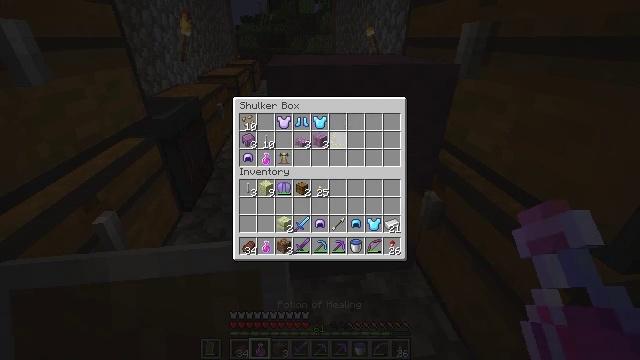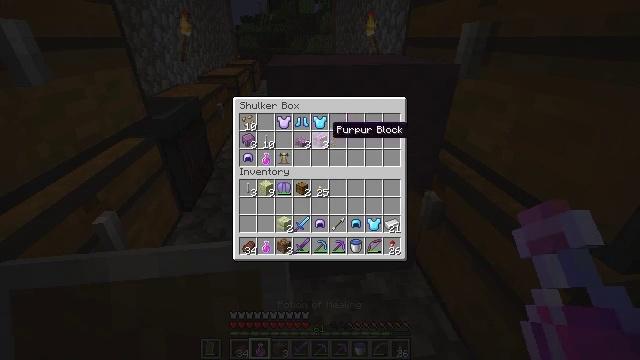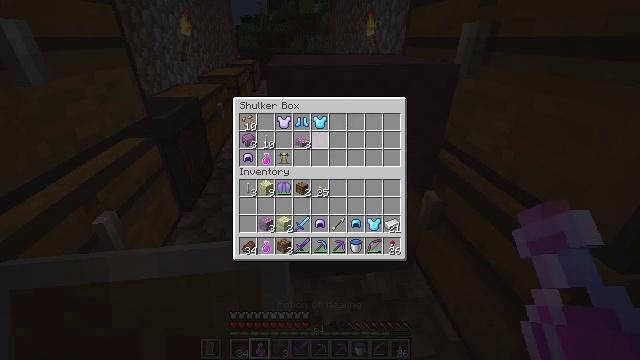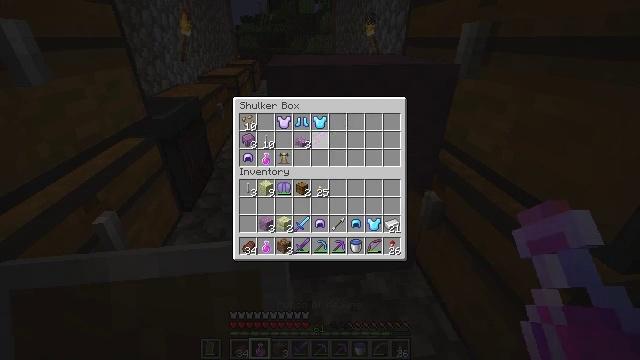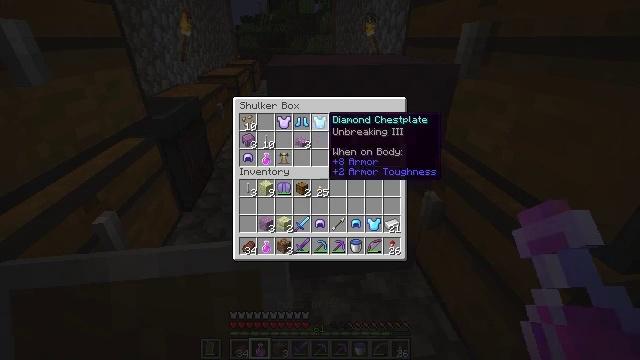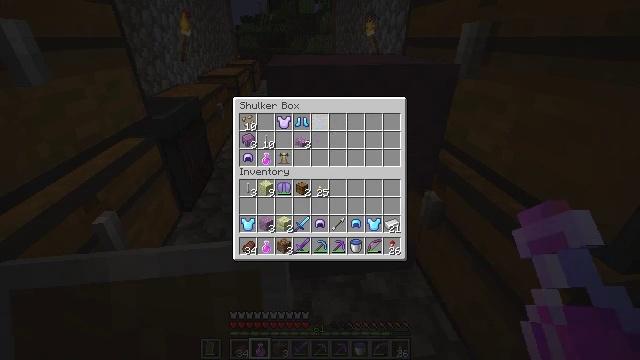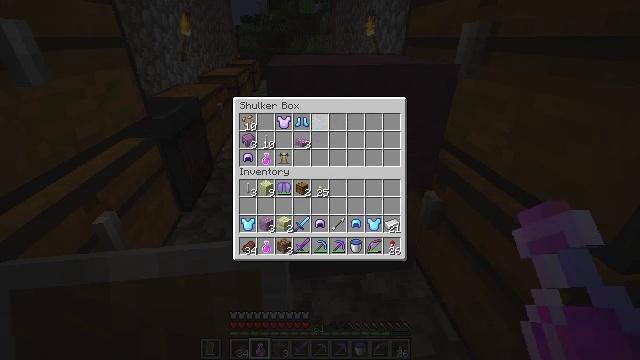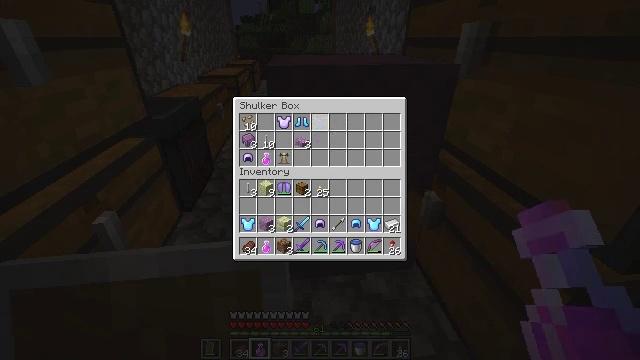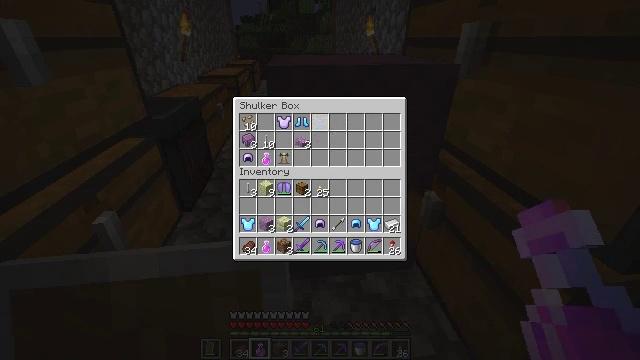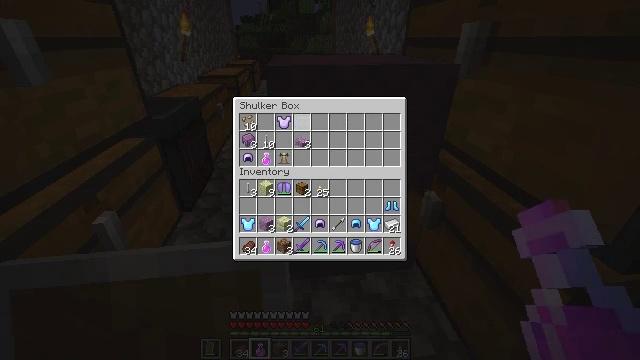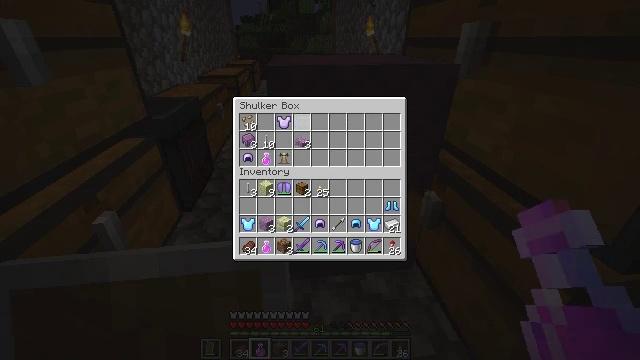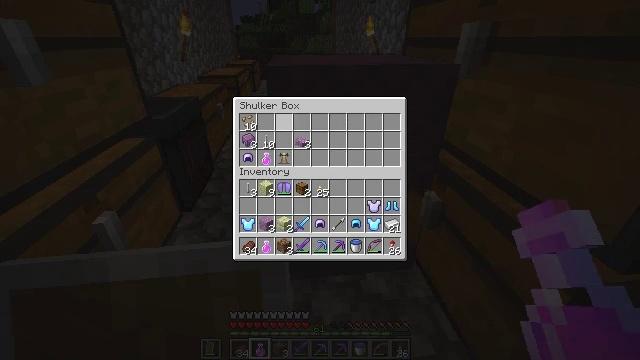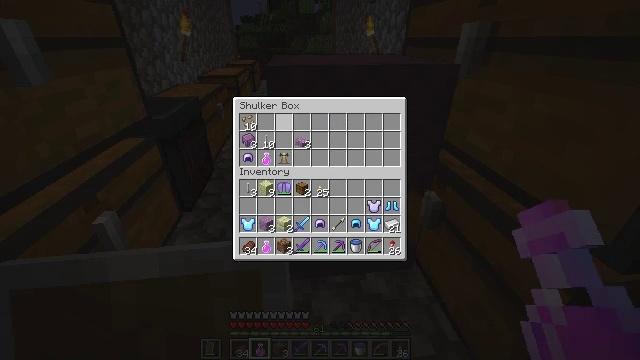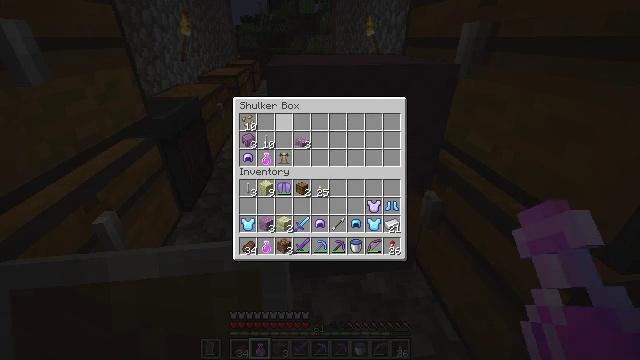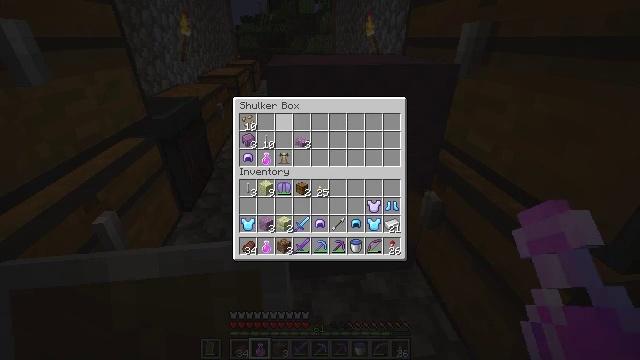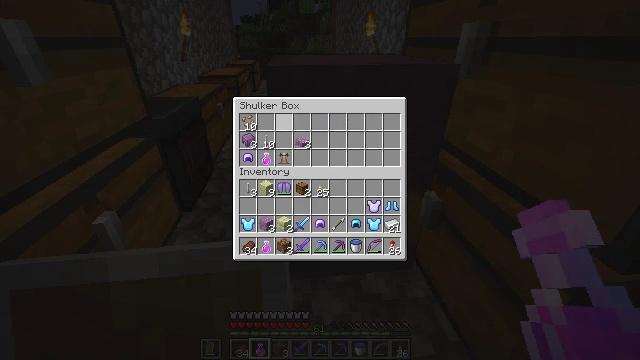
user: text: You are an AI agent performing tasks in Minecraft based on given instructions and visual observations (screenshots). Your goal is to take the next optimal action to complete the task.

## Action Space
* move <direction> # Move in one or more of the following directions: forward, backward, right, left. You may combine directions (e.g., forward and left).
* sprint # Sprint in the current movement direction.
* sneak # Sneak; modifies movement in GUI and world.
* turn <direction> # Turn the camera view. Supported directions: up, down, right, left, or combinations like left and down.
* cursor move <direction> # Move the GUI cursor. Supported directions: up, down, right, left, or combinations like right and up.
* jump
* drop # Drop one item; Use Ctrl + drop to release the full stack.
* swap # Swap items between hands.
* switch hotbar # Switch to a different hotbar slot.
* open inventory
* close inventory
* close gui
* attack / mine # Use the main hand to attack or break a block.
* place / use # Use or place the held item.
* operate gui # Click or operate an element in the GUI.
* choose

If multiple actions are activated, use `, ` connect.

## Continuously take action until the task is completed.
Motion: motion action
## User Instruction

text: Mine the shulker box.
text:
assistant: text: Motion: sneak
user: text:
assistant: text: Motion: sneak, use / place
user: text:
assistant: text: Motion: sneak, use / place
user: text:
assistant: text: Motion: sneak, turn up
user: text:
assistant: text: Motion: sneak, use / place
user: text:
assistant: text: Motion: sneak, use / place
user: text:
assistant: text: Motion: sneak, use / place
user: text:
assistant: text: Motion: sneak, turn up
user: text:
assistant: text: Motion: sneak, turn left, use / place
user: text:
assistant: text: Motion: sneak, turn left
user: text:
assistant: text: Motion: sneak, use / place
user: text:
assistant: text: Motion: sneak, use / place
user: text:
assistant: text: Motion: sneak
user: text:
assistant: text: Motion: sneak
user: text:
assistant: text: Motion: sneak, use / place
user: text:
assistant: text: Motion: sneak, use / place
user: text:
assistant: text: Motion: sneak, turn down
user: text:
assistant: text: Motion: sneak, turn right and down
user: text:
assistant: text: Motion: sneak
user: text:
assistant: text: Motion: sneak, use / place
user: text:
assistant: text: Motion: sneak, use / place
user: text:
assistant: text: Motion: sneak, turn left
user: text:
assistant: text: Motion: sneak, turn left
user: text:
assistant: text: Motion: sneak
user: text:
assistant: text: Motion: sneak, use / place
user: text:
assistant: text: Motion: sneak, use / place
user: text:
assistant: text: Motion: sneak, turn left
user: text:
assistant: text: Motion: sneak, turn left
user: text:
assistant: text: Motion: sneak, use / place
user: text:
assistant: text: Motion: sneak, use / place